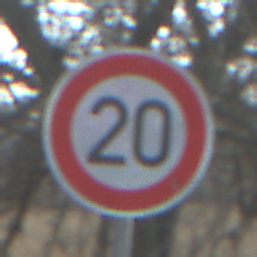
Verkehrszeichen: Geschwindigkeit20
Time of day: MorningAfternoon
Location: Outdoor (Nature)
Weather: Clear
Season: NotSpecified
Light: Natural